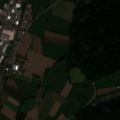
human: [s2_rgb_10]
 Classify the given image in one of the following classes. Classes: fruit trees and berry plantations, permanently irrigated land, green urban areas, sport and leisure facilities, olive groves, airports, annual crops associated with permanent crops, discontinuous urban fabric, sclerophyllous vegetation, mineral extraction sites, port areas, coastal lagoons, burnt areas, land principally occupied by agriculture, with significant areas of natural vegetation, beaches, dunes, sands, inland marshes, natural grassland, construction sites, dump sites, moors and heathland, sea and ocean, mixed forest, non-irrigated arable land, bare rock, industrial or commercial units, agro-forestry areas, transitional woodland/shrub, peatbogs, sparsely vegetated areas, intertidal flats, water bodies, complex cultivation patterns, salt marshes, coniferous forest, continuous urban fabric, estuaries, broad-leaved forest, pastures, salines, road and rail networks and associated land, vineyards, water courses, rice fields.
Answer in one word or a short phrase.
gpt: discontinuous urban fabric, industrial or commercial units, non-irrigated arable land, coniferous forest